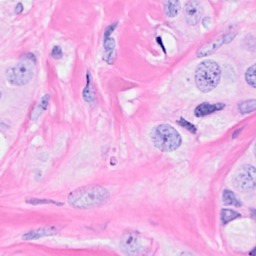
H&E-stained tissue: Breast